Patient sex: F
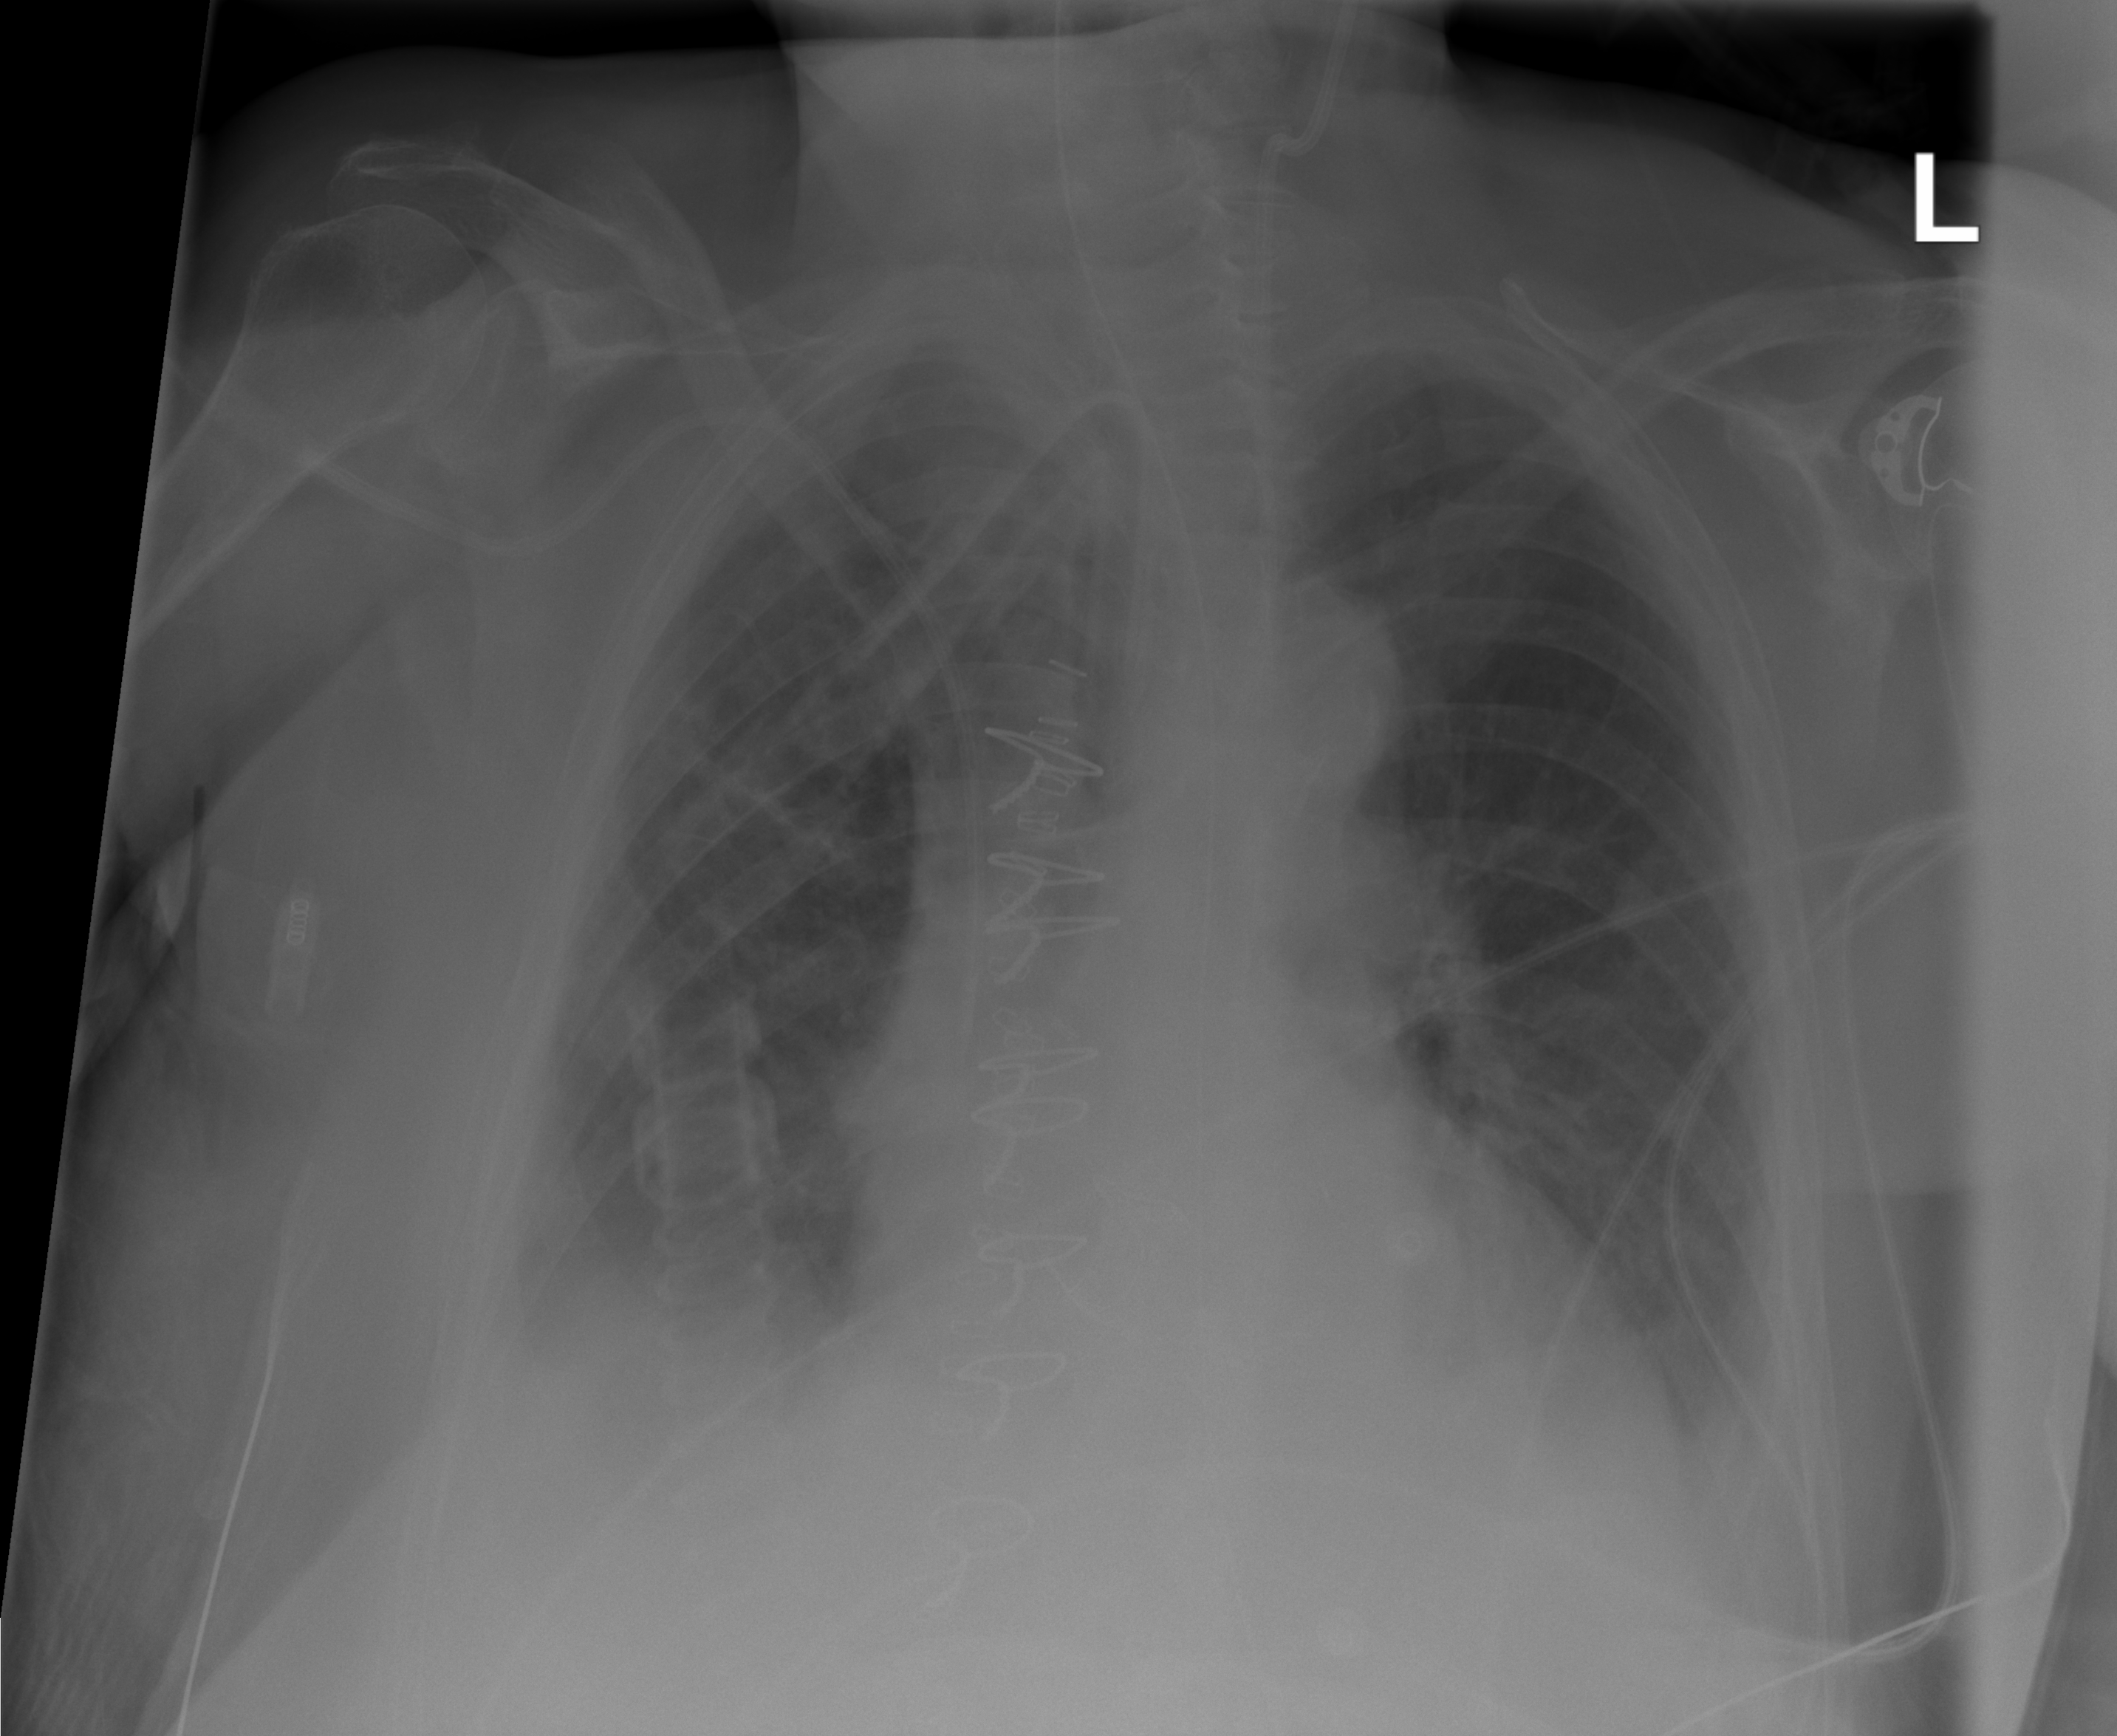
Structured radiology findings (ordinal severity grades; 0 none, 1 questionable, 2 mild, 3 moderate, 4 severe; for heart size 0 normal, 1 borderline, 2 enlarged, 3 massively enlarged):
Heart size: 2
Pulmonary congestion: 2
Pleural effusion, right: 2
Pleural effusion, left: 2
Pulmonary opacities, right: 1
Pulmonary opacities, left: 1
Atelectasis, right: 2
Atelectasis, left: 2